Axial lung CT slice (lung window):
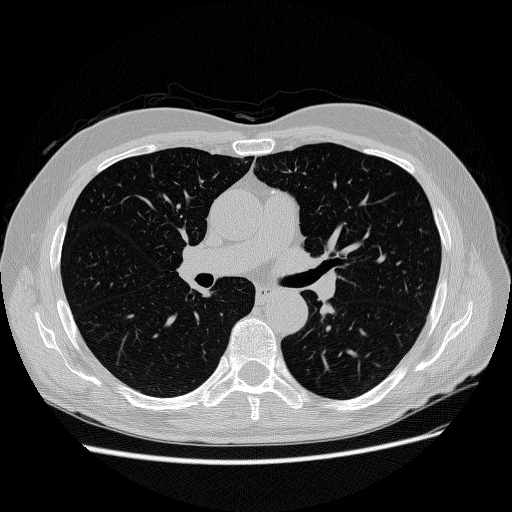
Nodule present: no